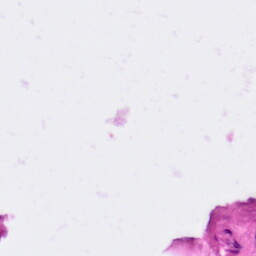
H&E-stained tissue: Pancreatic